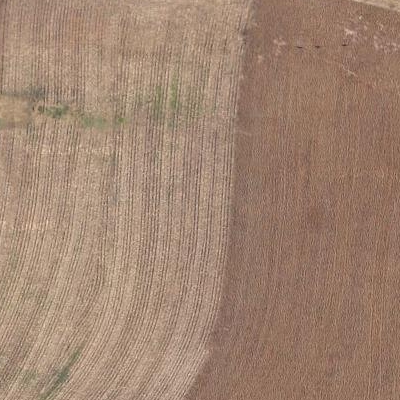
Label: Field